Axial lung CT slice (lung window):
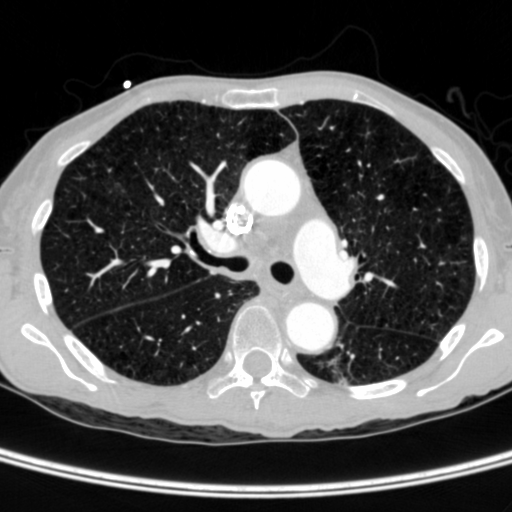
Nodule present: no